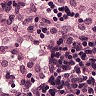
Metastatic tissue present: no